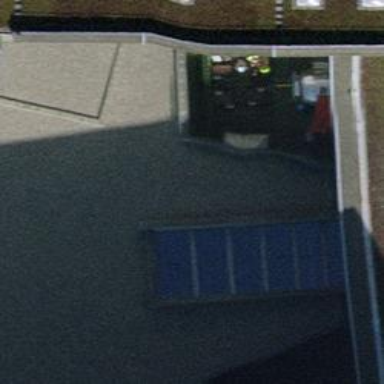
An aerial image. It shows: Kiosk.